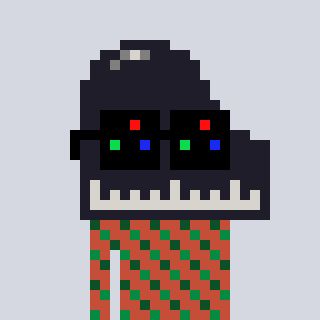
a pixel art character with square black sunglasses, a piano-shaped head and a rust-colored body on a cool background